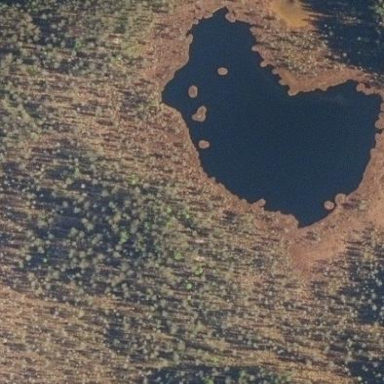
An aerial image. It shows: Serene lake.